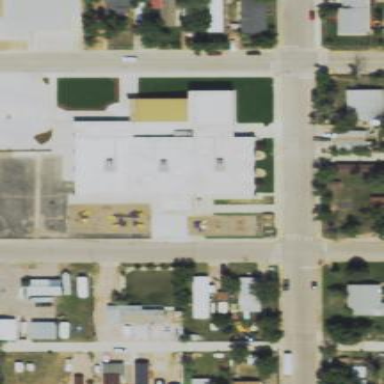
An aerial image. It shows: School building.